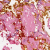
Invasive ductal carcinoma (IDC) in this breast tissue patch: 0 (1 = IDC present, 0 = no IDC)